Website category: sports
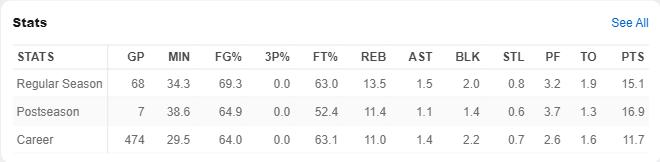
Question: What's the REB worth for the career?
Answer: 11.0

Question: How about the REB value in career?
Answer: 11.0

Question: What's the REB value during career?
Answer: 11.0

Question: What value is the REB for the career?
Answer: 11.0

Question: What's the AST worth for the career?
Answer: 1.4

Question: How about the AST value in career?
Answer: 1.4

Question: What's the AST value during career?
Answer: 1.4

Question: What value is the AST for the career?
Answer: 1.4

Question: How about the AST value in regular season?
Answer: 1.5

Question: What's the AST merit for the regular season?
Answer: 1.5

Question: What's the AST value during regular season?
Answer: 1.5

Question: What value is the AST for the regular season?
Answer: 1.5

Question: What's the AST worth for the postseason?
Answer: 1.1

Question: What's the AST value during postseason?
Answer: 1.1

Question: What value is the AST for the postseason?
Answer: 1.1

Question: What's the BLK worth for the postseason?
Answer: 1.4

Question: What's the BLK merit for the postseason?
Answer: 1.4

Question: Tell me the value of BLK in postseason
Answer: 1.4

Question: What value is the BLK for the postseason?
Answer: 1.4

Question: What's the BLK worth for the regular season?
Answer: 2.0

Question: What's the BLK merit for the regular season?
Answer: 2.0

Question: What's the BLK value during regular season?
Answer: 2.0

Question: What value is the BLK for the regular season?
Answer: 2.0

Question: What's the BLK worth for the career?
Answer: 2.2

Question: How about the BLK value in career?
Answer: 2.2

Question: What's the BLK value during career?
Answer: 2.2

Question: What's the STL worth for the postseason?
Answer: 0.6

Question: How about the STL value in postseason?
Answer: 0.6

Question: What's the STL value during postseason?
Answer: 0.6

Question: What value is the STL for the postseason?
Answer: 0.6

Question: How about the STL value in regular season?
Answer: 0.8

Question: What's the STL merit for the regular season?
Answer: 0.8

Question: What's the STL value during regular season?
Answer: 0.8

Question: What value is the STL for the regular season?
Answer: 0.8

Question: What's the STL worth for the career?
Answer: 0.7

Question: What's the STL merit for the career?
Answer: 0.7

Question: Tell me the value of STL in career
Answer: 0.7

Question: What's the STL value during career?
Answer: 0.7

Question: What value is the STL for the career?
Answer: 0.7

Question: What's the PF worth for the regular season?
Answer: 3.2

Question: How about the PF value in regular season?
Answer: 3.2

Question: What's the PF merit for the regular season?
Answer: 3.2

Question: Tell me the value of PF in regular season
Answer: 3.2

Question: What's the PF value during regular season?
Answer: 3.2

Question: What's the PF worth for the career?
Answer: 2.6

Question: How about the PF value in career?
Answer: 2.6

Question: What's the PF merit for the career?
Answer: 2.6

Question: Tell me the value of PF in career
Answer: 2.6

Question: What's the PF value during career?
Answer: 2.6

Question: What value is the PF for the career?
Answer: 2.6

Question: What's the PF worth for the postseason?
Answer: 3.7

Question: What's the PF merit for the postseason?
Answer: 3.7

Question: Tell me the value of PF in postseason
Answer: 3.7

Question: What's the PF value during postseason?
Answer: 3.7

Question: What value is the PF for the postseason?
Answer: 3.7

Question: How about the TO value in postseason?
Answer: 1.3

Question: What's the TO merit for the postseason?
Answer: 1.3

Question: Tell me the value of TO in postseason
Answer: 1.3

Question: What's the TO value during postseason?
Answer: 1.3

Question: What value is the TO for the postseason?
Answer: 1.3

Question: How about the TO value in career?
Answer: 1.6

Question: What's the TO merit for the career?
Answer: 1.6

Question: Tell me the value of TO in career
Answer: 1.6

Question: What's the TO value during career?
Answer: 1.6